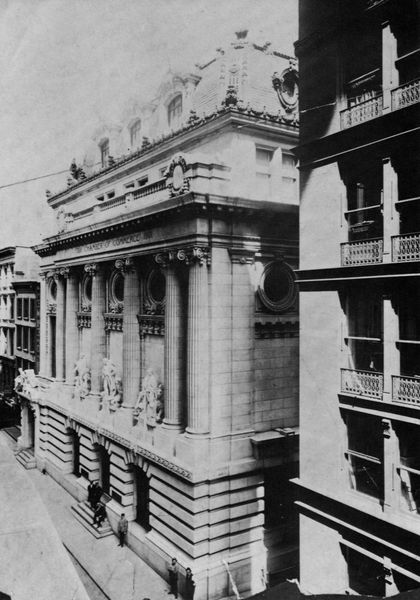
Titel: Die Handelskammer
Künstler: Amerikanischer Photograph
Schlagwörter: himmel, schatten, weiß, menschen, stadt, fenster, grau, licht, schwarz, strasse, säulen, dach, gebäude, haus, leute, architektur, brüstung, gitter, personen, kanneliert, schlagschatten, ansicht, fassaden, gasse, mauer, bullauge, treppe, geländer, stufen, balkone, foto, fotografie, photographie, eingang, medaillon, gehsteig, schwarzweiß, kapitelle, photo, rustika, fensterreihen, gesims, skulpturen, mansarde, mezzanin, kanneluren, geschosse, stockwerke, aufnahme, attika, rustica, nebengebäude, loggien, eckansicht, hauptfront, dern